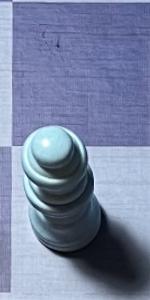
Label: Queen_White